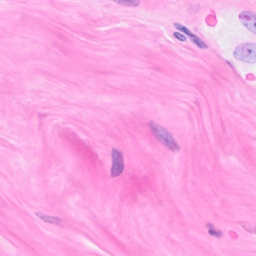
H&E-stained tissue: Breast